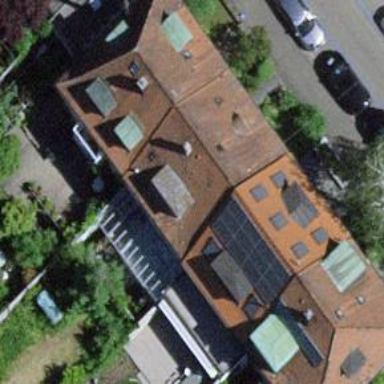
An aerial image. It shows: Terrace building.